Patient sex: M
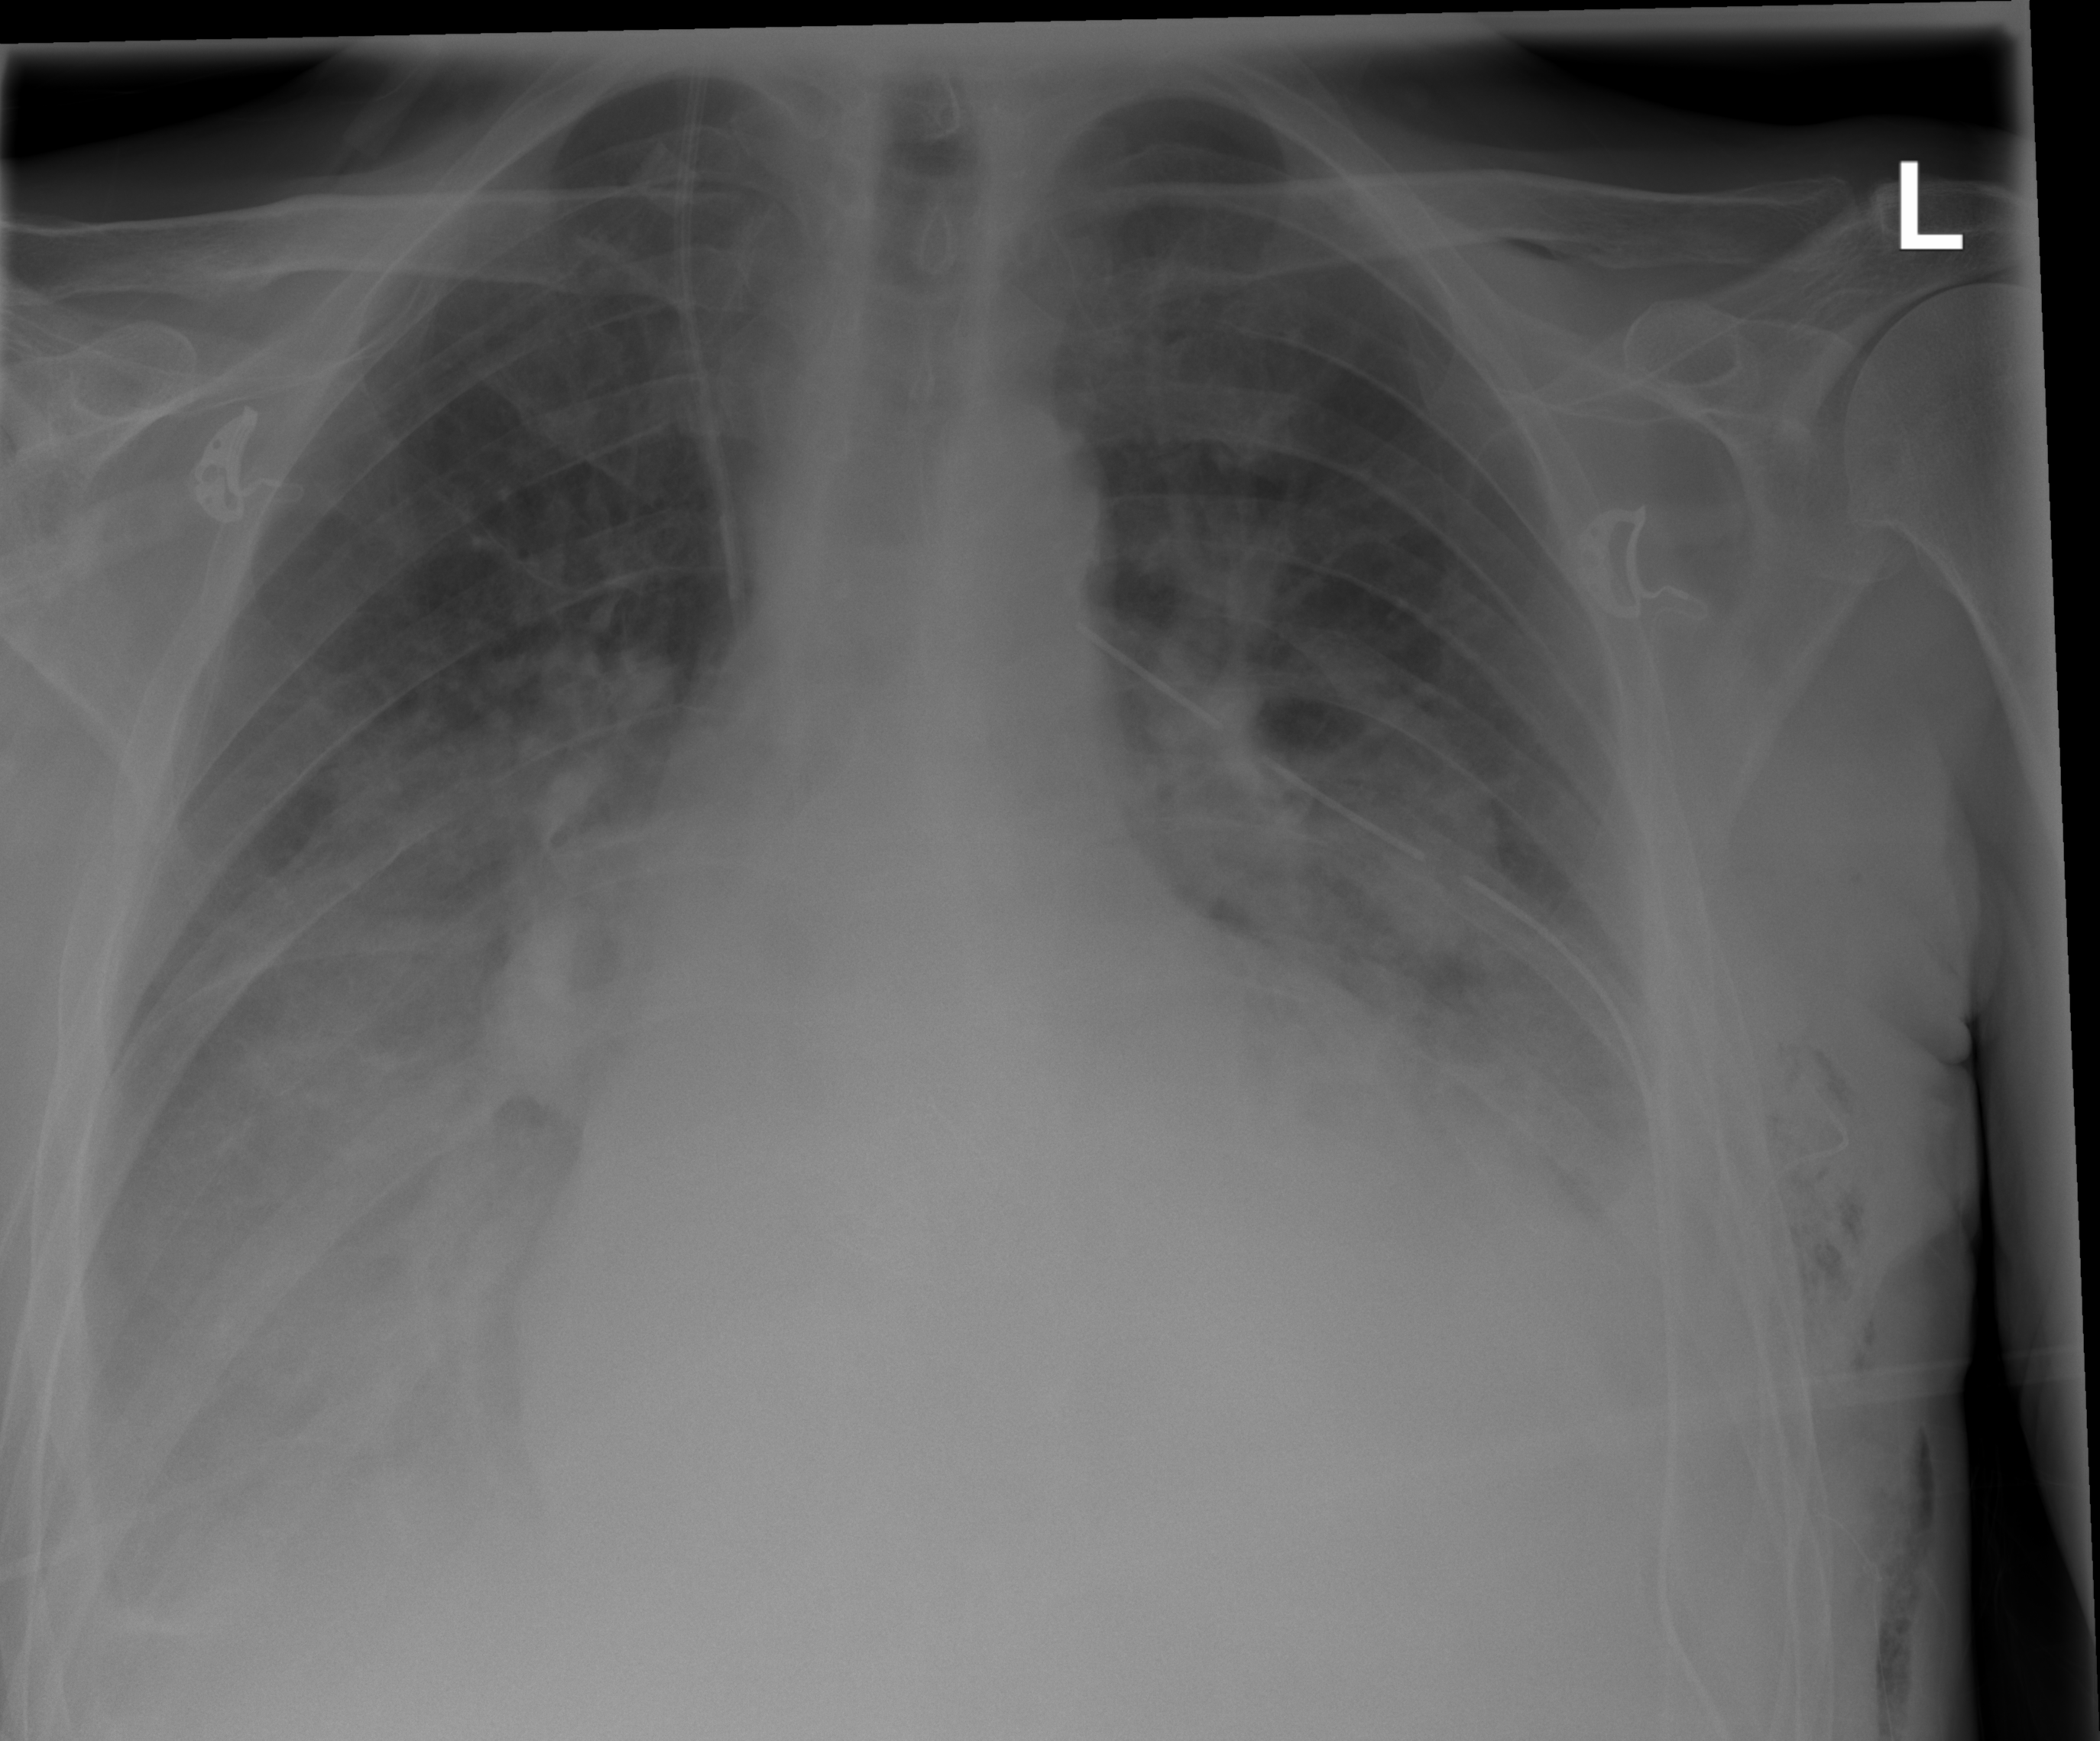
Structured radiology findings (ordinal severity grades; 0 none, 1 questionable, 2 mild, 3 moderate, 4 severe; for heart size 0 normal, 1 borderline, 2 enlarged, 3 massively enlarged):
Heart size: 2
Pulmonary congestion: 2
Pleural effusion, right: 2
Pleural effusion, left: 2
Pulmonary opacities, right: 2
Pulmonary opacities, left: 2
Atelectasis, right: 2
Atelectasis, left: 2